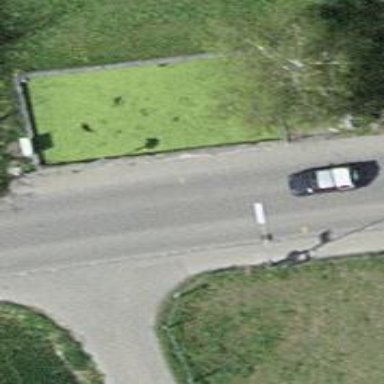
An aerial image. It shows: Bus stop with platform for public transport.